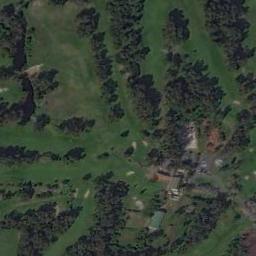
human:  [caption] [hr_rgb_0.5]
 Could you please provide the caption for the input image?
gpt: There are many trees near the golf course .

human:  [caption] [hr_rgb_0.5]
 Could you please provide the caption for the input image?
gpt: There are many bunkers and paths on a large green lawn on the golf course, Many lined trees and many buildings .

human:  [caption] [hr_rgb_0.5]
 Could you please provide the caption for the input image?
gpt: The golf course has some fairways, Barrier trees and sandpits and some houses are also in the golf course .

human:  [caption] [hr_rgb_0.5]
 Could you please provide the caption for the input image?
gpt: There is a winding road and a bunker .

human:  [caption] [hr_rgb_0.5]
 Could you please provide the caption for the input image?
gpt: There are some rows of green trees on the golf course .